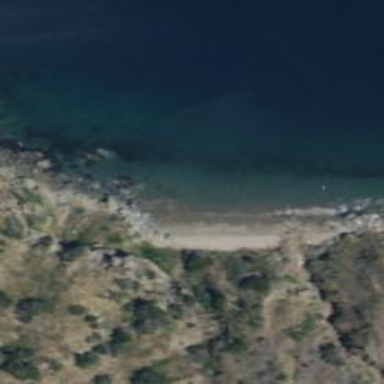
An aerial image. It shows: Breathtaking coastline.